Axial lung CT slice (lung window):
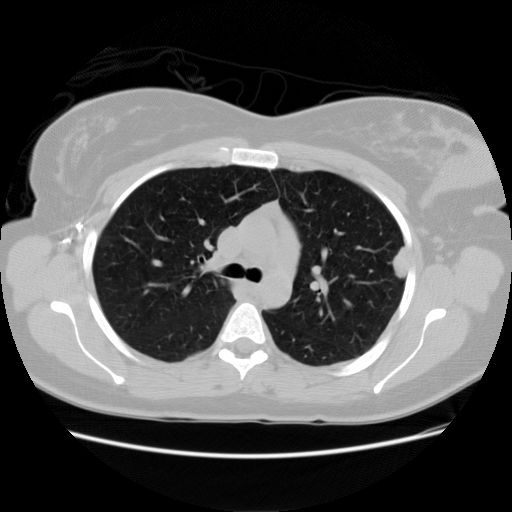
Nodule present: yes
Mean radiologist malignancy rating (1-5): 4.25